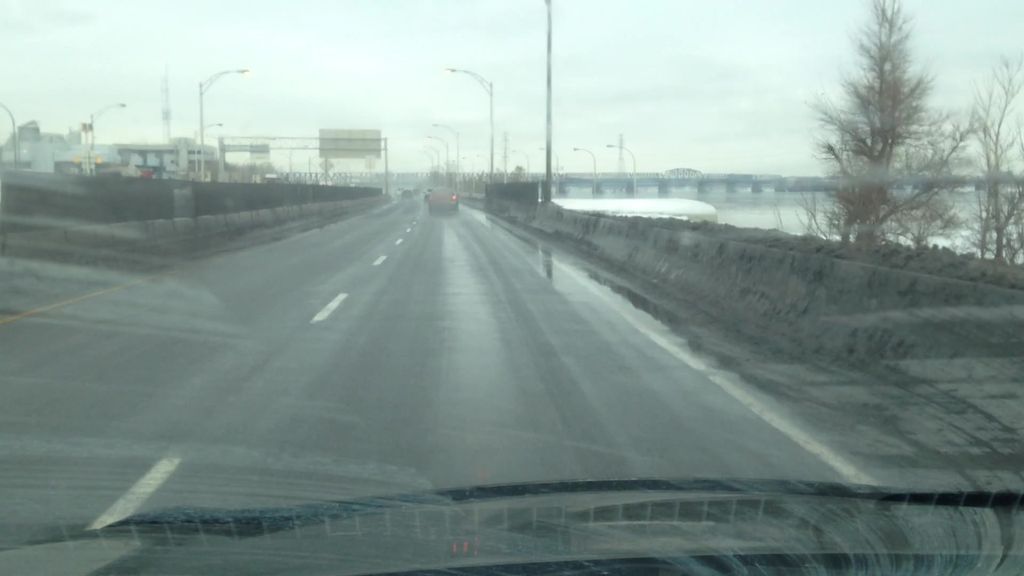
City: montreal